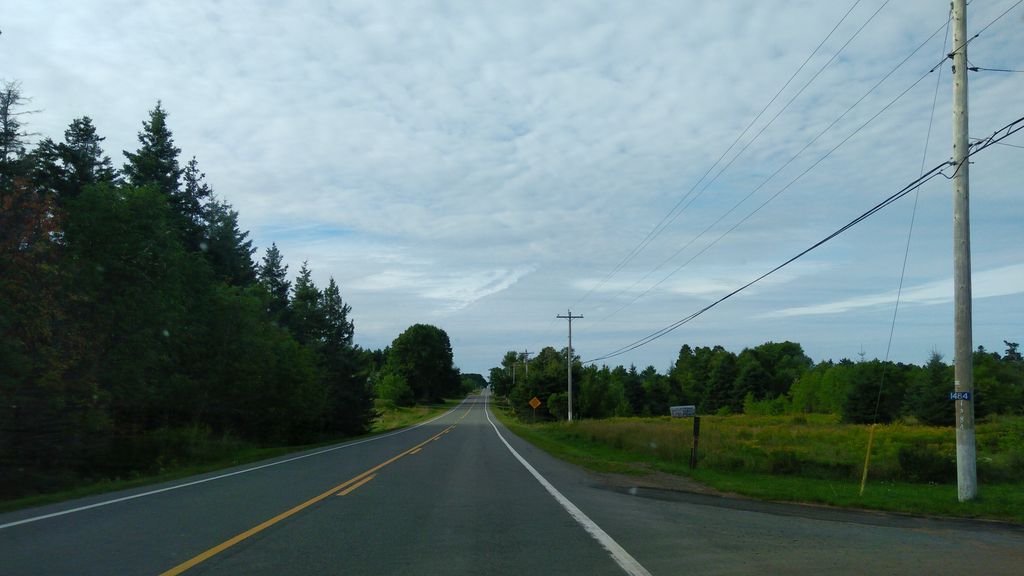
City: charlottetown